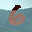
Label: 6